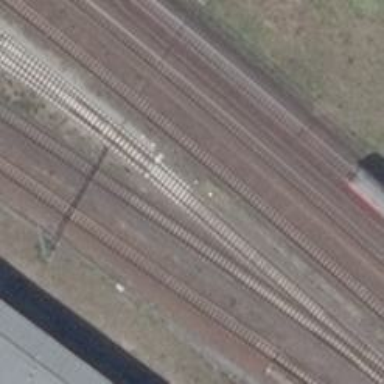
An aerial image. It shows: Railway switch.